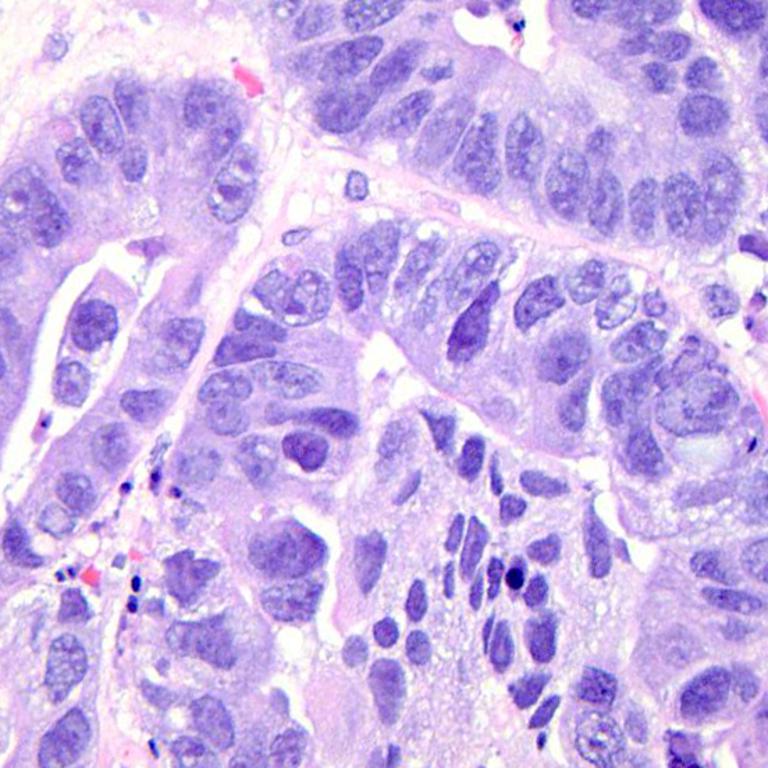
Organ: colon
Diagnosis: adenocarcinomas